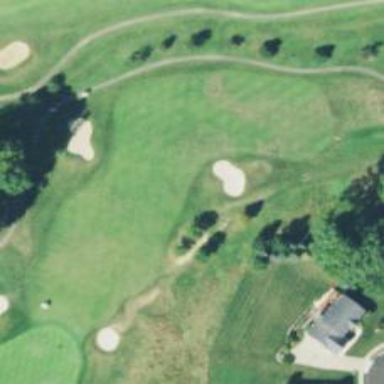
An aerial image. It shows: View of golf hole.